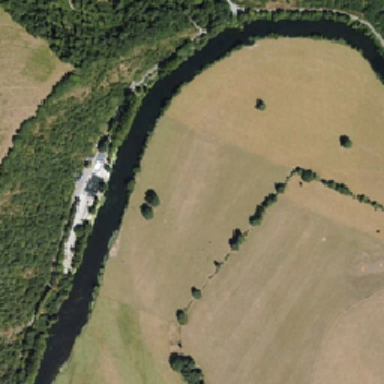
A long river flows through farmland .